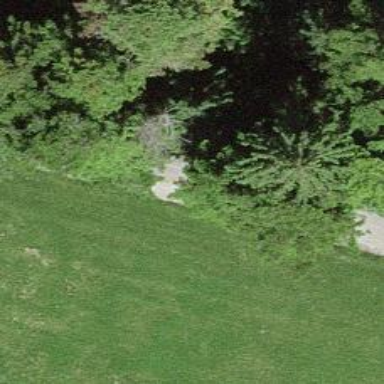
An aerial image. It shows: Brown bench in the vicinity.